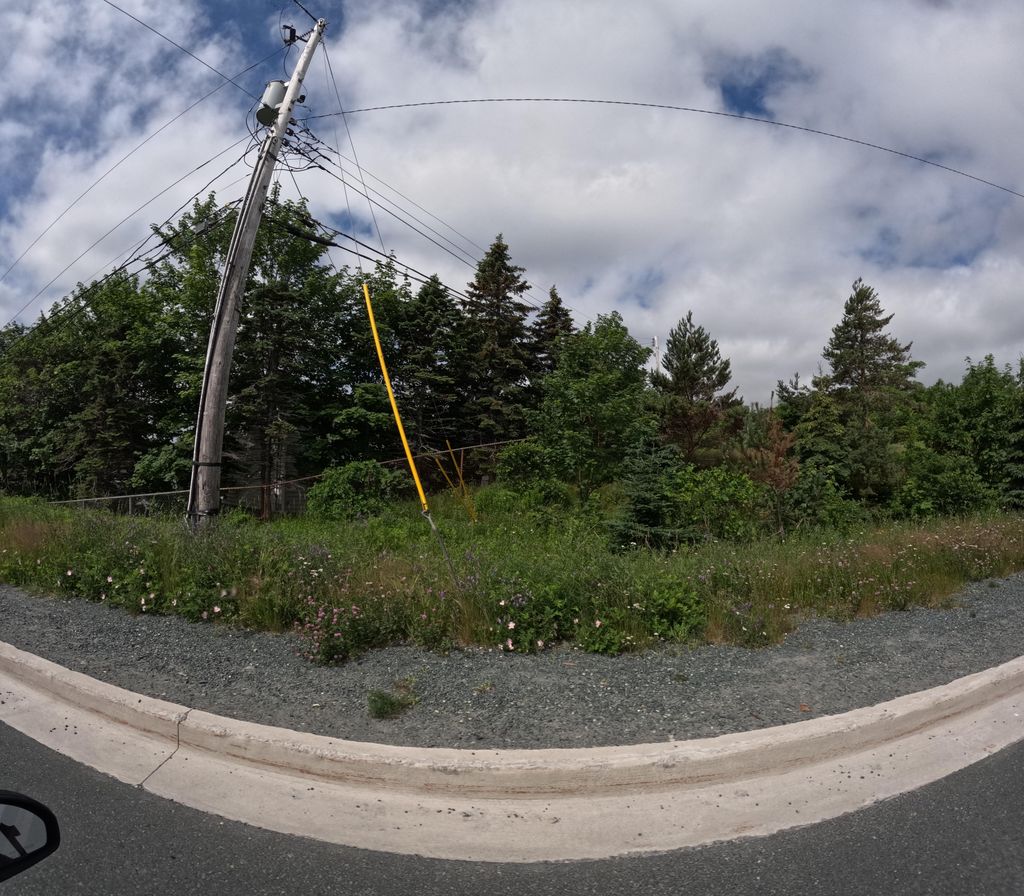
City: st_johns